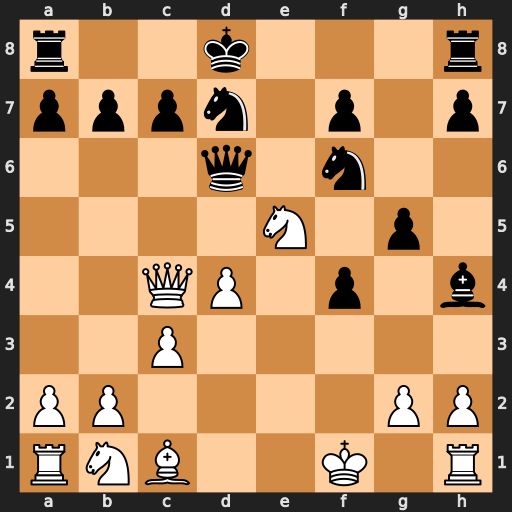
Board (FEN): r2k3r/pppn1p1p/3q1n2/4N1p1/2QP1p1b/2P5/PP4PP/RNB2K1R
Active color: w
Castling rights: -
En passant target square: -
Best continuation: Nxf7+ Ke7 Nxd6